Aerial crown-view tile of a tropical tree (Barro Colorado Island, Panama), acquired 20240918:
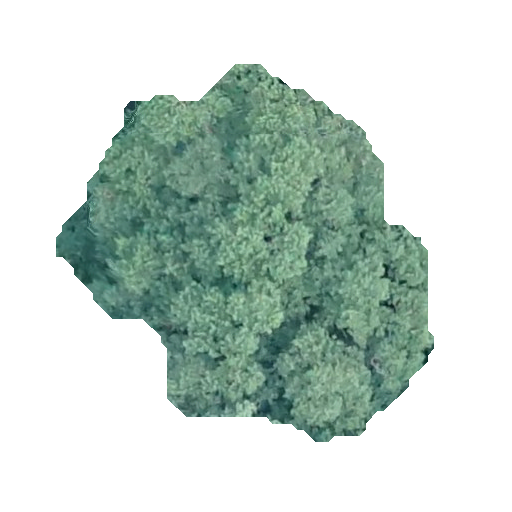
Species: Calophyllum longifolium
GBIF accepted scientific name: Calophyllum longifolium
Crown area: 145.908 m²